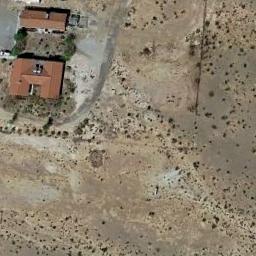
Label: sparse_residential